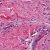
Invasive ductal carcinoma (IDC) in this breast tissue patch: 0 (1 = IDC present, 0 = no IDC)